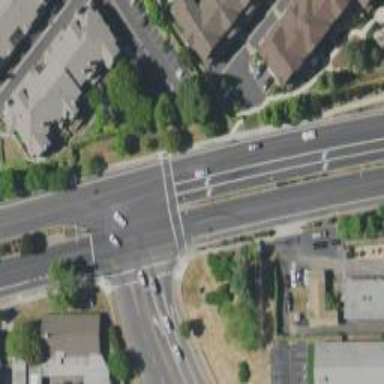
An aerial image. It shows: Secondary road with four lanes.